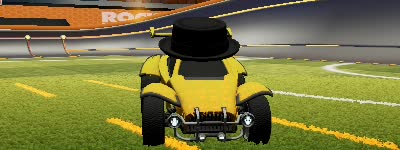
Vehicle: octane